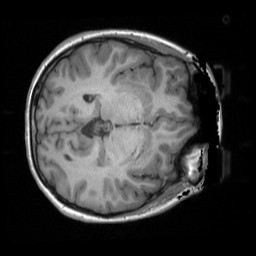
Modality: T1w
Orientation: axial